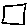
Label: square